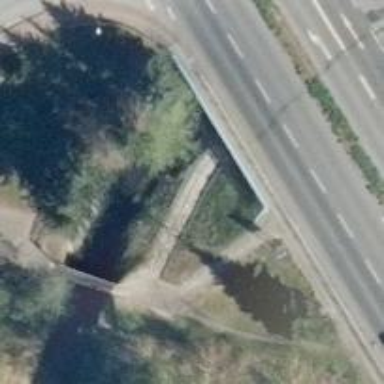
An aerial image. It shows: Footway passing through tunnel.